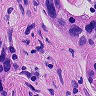
Metastatic tissue present: yes